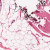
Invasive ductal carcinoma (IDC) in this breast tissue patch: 0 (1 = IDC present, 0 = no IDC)